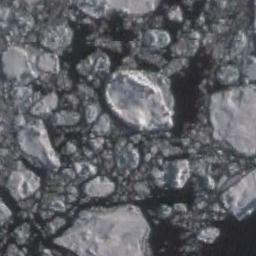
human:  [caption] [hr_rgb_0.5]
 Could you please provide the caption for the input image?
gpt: Sea ice is surrounded by water .

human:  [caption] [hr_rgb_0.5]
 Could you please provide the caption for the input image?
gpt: There are many ice on the black sea .

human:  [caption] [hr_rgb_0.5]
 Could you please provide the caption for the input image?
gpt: A lot of sea ice of different sizes and thickness gathers together .

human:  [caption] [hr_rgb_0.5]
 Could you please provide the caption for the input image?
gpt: Countless ice cubes of all sizes are closely connected into a large piece floating on the deep blue sea .

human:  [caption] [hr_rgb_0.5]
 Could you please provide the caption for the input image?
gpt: There are many pieces of sea ice .